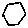
Label: hexagon